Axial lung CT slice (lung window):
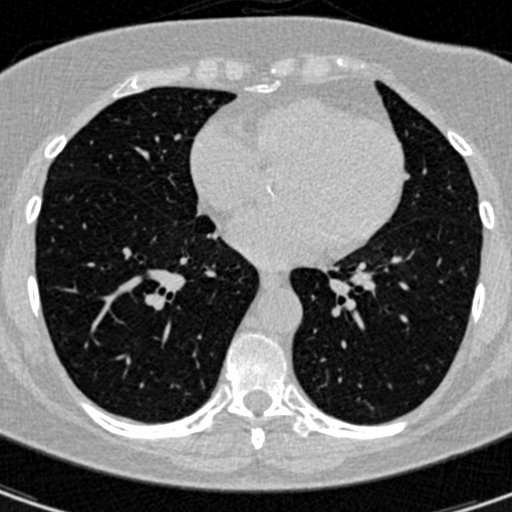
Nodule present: no